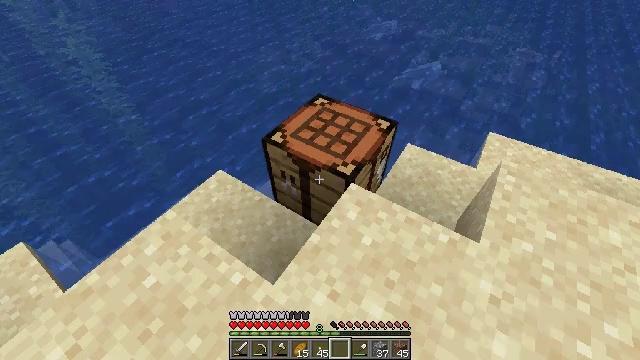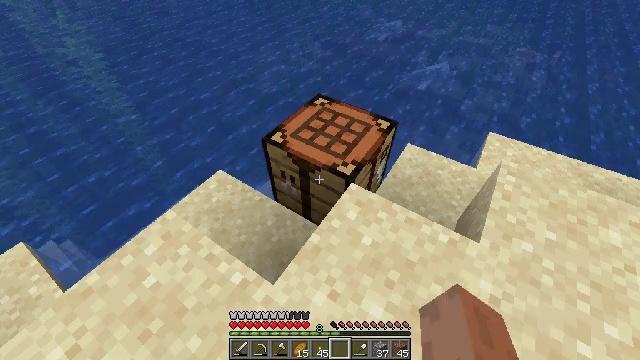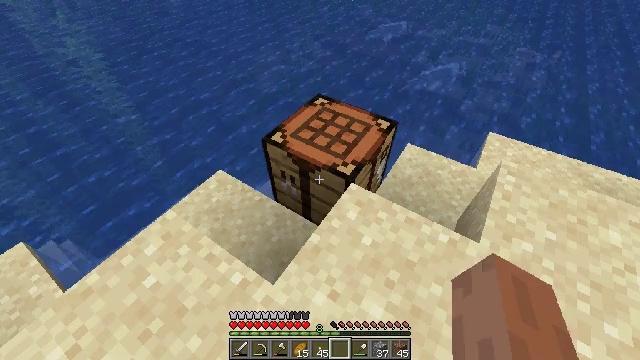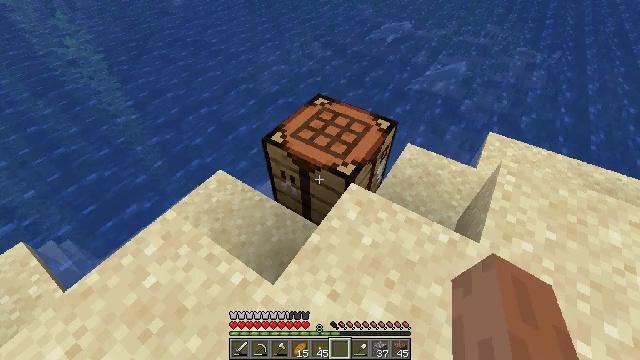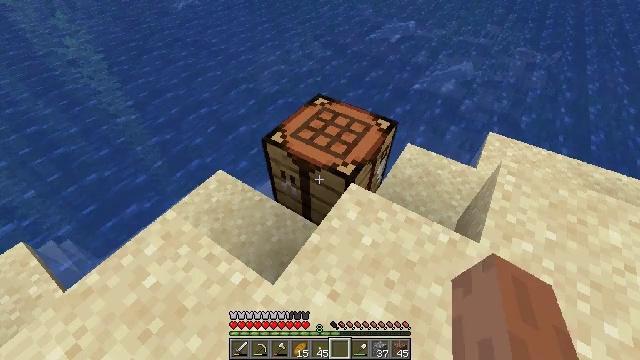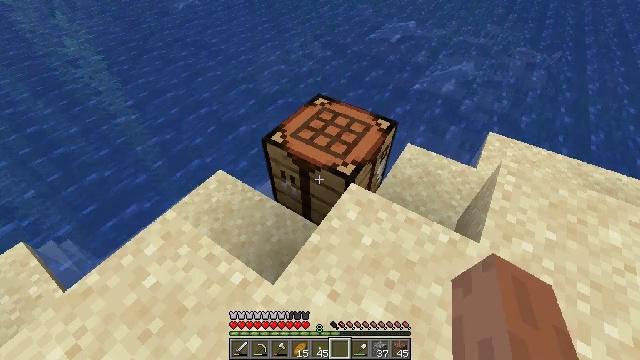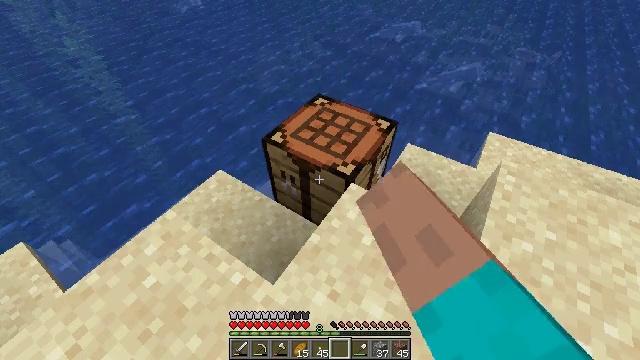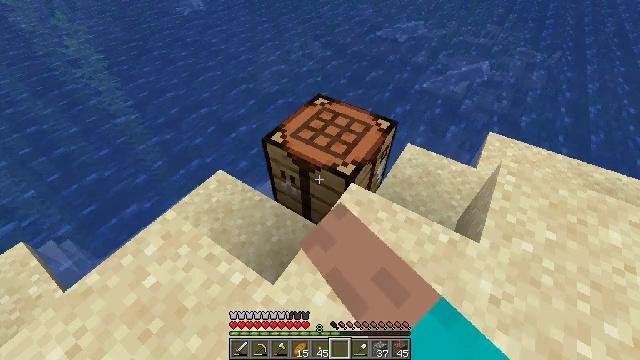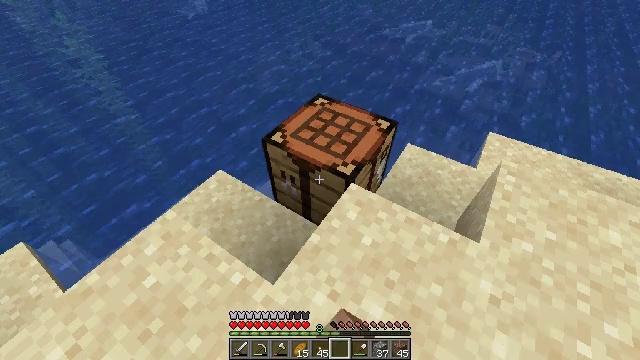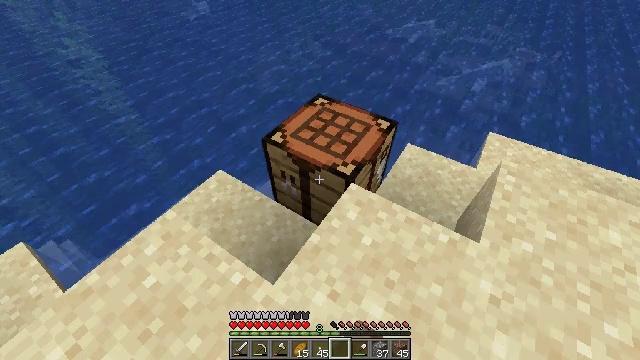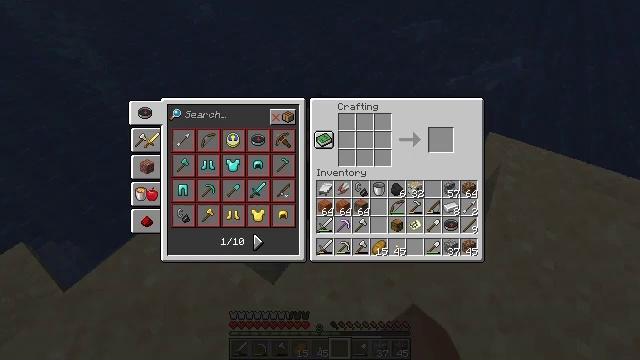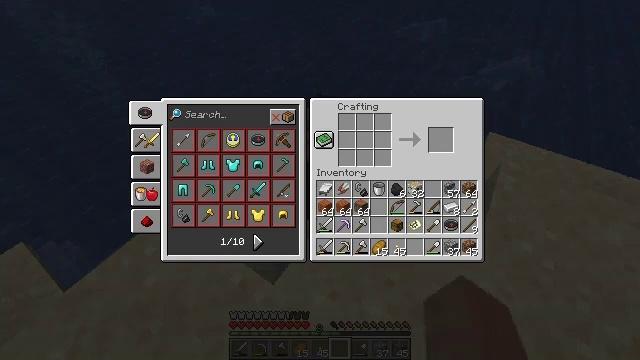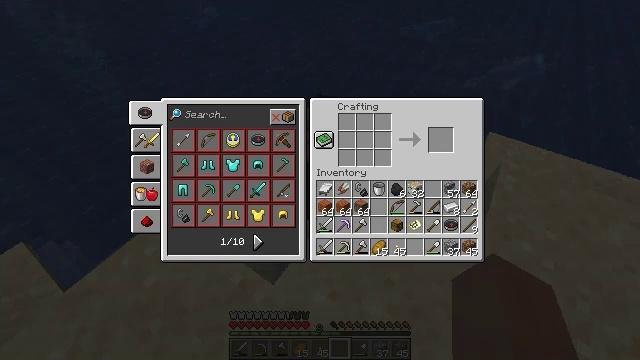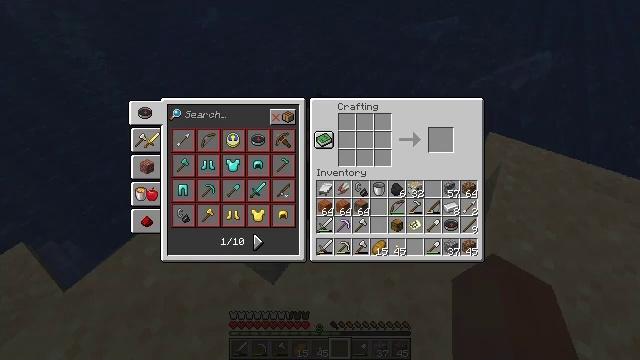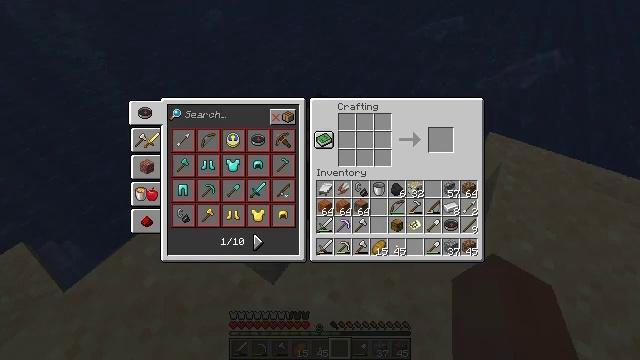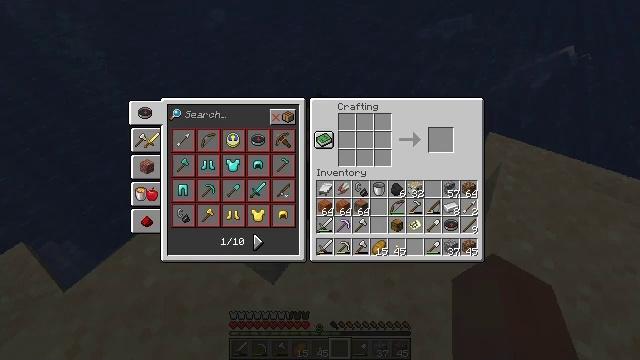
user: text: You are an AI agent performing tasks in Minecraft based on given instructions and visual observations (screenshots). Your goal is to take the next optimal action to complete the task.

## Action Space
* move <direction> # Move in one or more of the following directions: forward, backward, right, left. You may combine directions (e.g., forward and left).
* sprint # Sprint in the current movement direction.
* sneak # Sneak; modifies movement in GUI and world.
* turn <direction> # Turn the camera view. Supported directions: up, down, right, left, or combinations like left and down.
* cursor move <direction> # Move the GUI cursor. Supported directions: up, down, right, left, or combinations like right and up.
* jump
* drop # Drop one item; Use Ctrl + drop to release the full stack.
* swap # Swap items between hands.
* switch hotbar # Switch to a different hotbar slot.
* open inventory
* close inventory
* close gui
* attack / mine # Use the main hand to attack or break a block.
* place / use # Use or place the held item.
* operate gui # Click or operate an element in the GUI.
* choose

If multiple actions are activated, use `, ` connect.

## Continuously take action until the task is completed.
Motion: motion action
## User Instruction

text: Open the crafting table and craft a acacia boat with acacia planks.
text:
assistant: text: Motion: no_op
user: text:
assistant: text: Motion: no_op
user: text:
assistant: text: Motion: no_op
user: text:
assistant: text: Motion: no_op
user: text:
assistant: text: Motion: use / place
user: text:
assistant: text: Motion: use / place
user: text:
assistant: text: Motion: use / place
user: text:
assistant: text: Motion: use / place
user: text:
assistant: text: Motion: no_op
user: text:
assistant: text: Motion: no_op
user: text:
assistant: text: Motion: no_op
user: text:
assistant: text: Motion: no_op
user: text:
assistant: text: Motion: no_op
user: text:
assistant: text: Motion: no_op
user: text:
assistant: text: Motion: no_op
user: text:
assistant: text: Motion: no_op
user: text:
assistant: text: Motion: no_op
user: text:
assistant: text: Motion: no_op
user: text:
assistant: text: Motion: turn down
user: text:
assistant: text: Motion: turn left and down
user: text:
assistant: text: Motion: no_op
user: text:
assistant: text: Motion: no_op
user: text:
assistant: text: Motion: no_op
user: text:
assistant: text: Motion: turn right
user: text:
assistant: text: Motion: turn right and up
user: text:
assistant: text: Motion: no_op
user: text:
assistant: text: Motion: no_op
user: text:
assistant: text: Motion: no_op
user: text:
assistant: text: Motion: turn right
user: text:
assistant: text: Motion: turn down